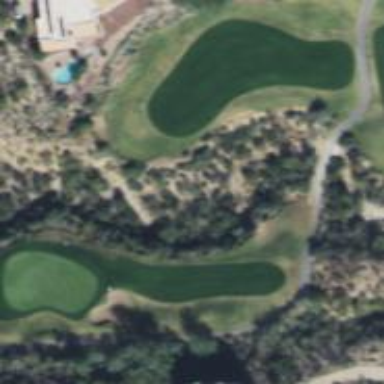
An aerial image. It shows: Rough grassy area used for golf.